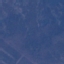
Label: HerbaceousVegetation